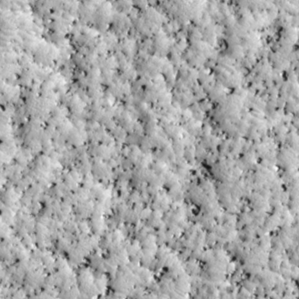
Label: non_frost